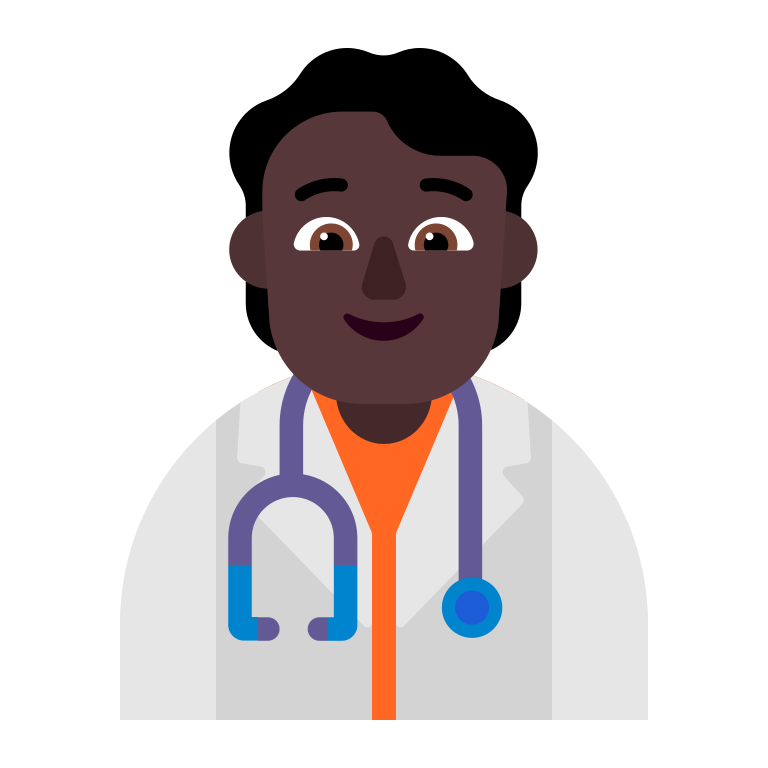
health worker flat dark